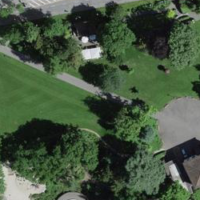
EUNIS habitat code: 53
Species observed at this site:
Lonicera tatarica
Fringilla coelebs